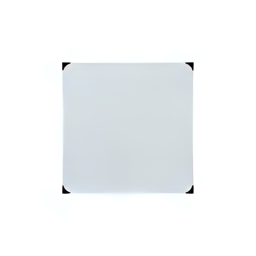
Name: white small square
Emoji: ▫
Group: Symbols
Sub-group: geometric